四年级 · 立体几何学
一个立体图形从正面看到的形状是

搭这样一个立体
图形最少需要( )个小正方体, 最多需要( )个小正方体。

A

B

C

$\mathrm{D}$

$\mathrm{E}$

$\mathrm{F}$

13 ._

从前面看是 (

), 从上面看是(

), 从左面看是( )。

(2)

从前面看是 (

), 从上面看是(

), 从左面看是 ( )。

14 ._

)面看到的形状不相同。
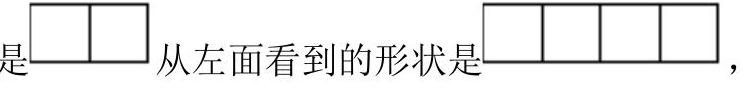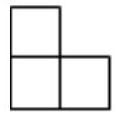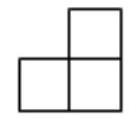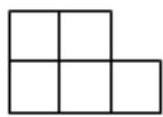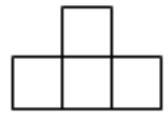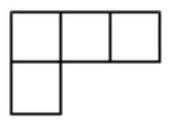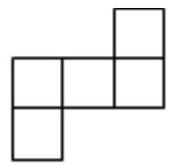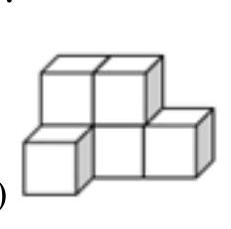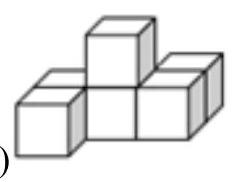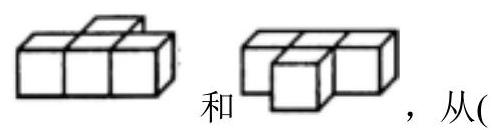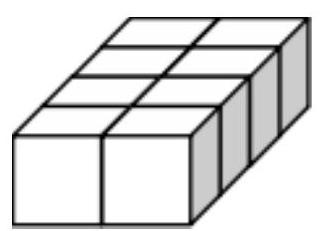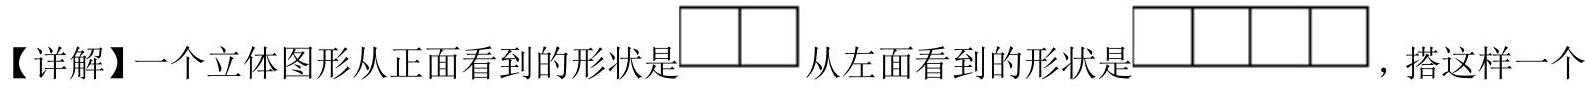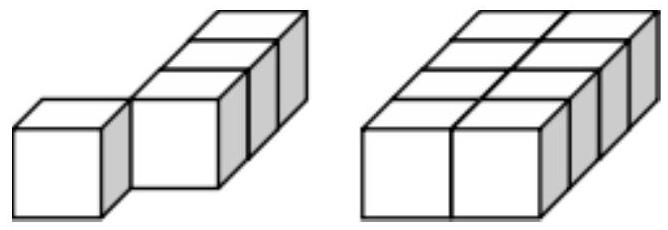
答案: 解$4 \quad 8$

【分析】本题考查了三视图, 可先根据三视图确定一个所需小正方体最多的立体图形, 如图:

然后在此基础上得到所需小正方体最少的立体图形。

立体图形最少需要 4 个小正方体, 最多需要 8 个小正方体。如图:

所以搭这样一个立体图形最少需要 4 个小正方体, 最多需要 8 个小正方体。

【点睛】本题考查了利用三视图确定几何体, 掌握三视图的看法是解题前提。